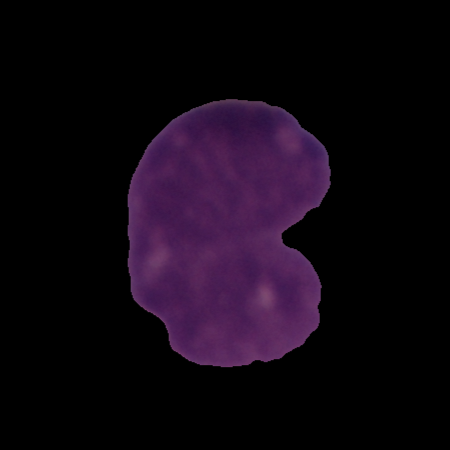
Label: cancer